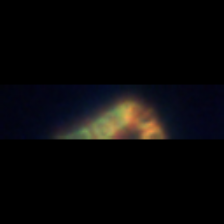
Taxon: Chaetoceros
Group: Diatoms